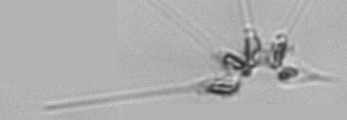
Label: Asterionellopsis_glacialis